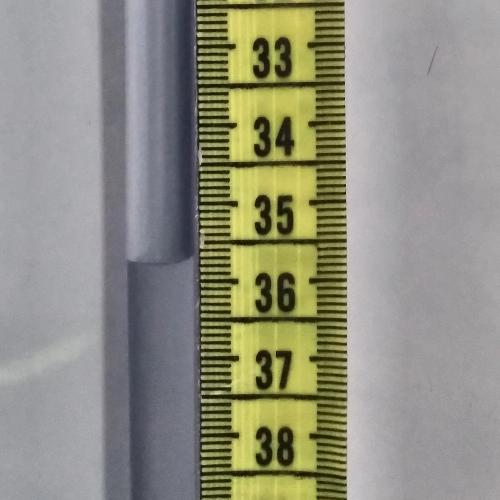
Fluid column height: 35.7 cm